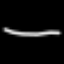
Label: line